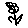
Label: flower